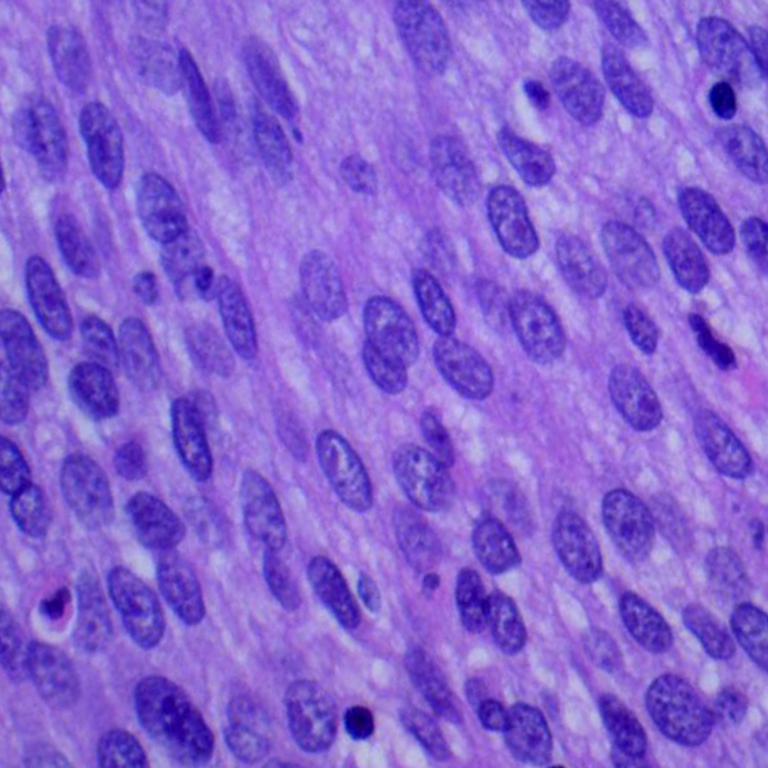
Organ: lung
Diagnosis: squamous carcinomas